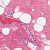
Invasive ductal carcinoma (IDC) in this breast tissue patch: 0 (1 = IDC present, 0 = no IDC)